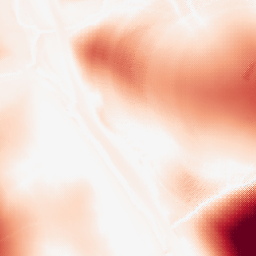
Category: morphological
Decomposition family: morphological
Decomposition parameters: operation: opening
size: 100
Upsampling method: regularized
Upsampling parameters: scale: 4
lambda_reg: 0.1
Upsampling scale: 4